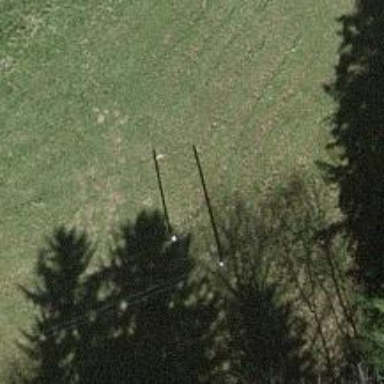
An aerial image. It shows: Minor power line.